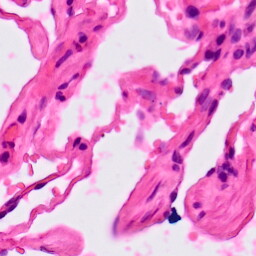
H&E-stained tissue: Lung